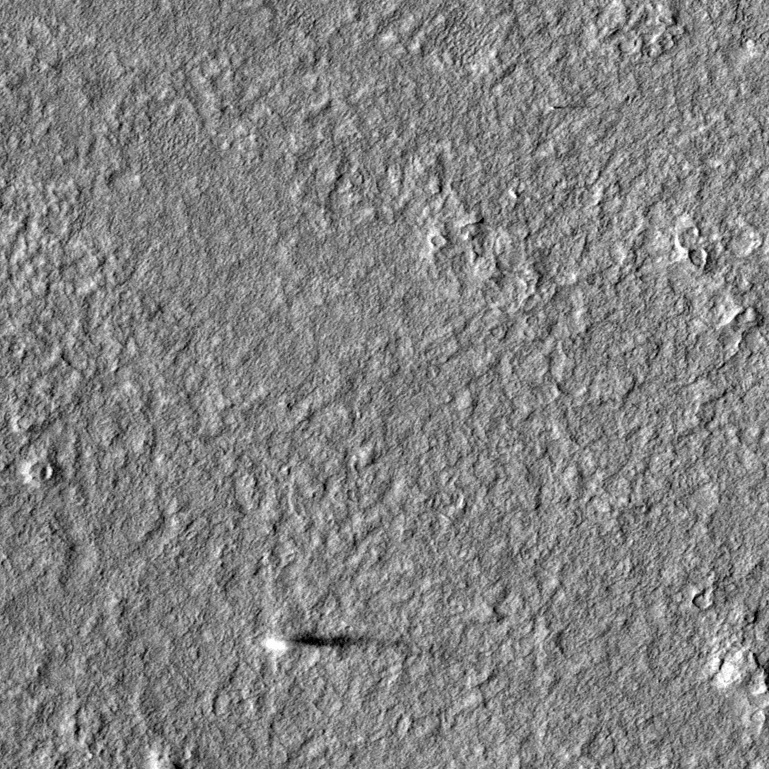
Label: dustdevil